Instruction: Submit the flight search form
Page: home
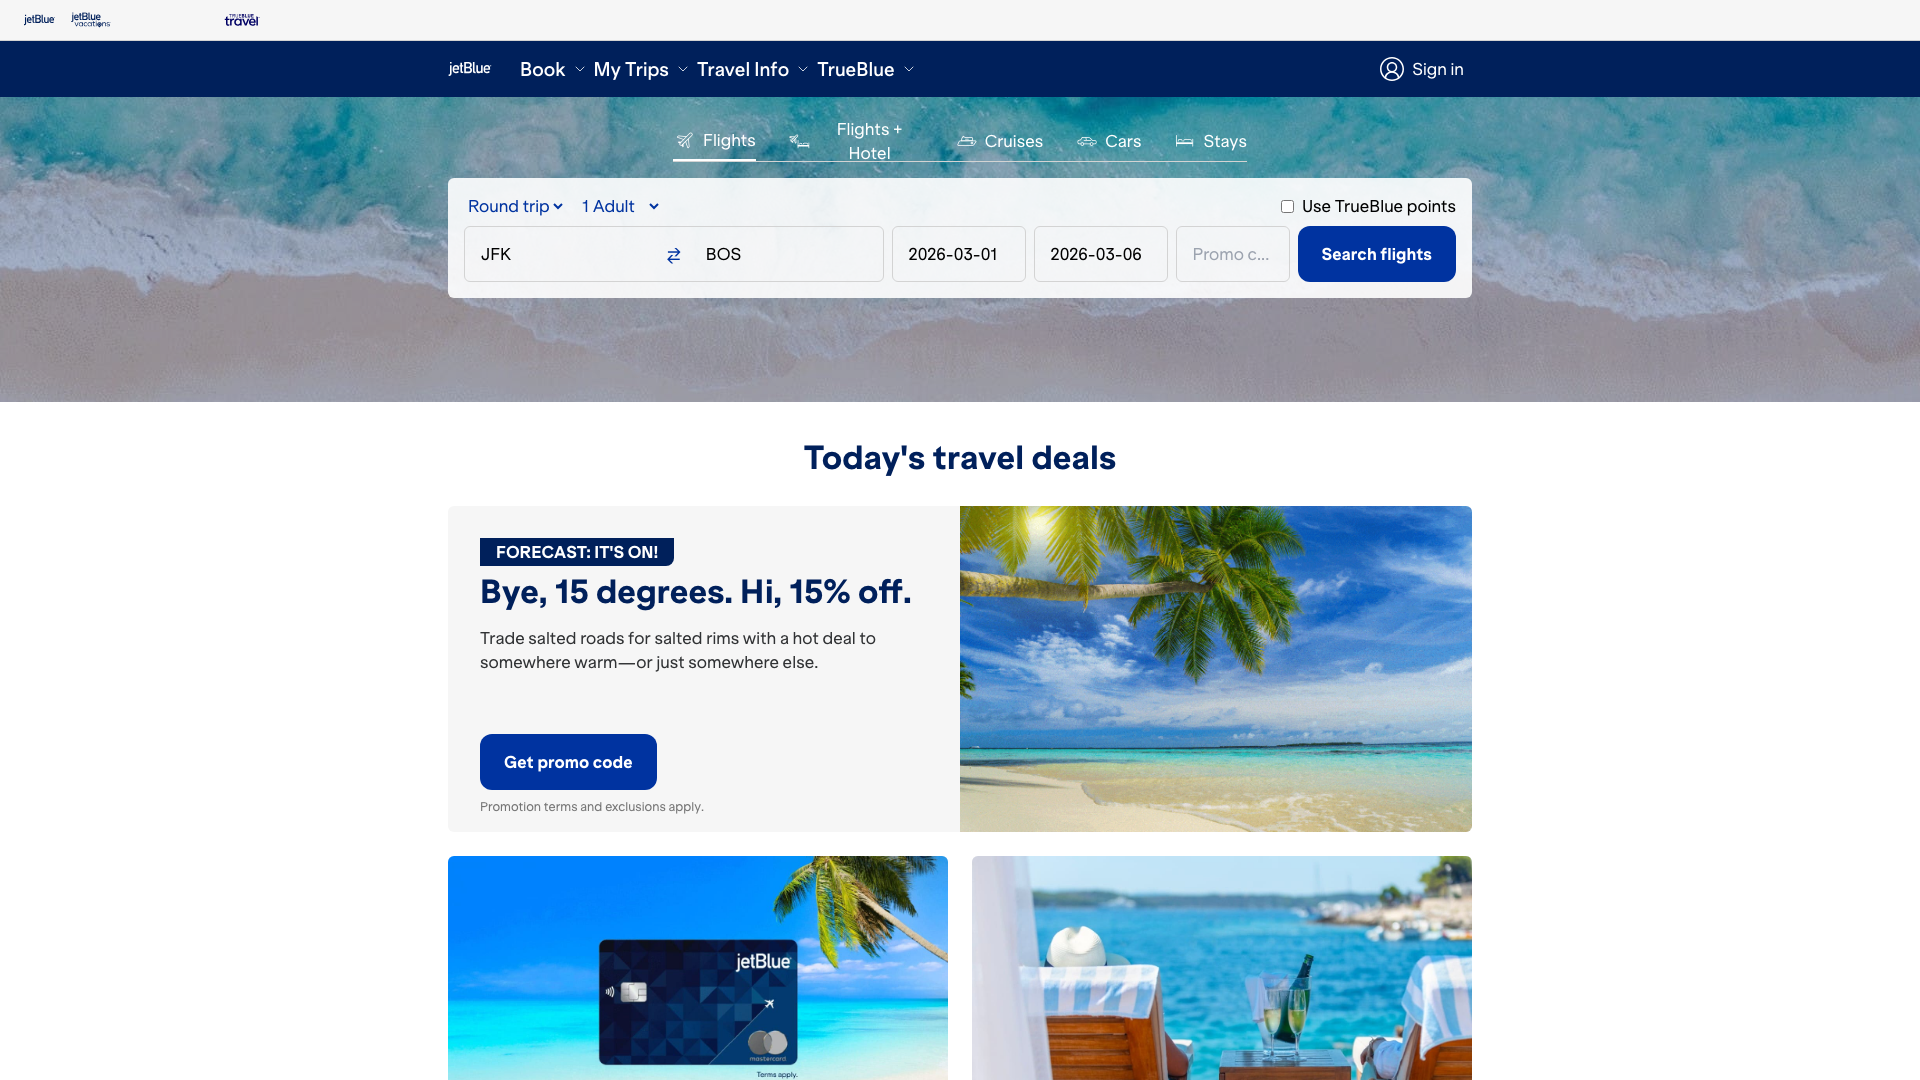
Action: click